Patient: sex F, age 86
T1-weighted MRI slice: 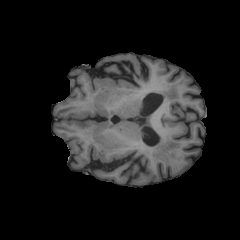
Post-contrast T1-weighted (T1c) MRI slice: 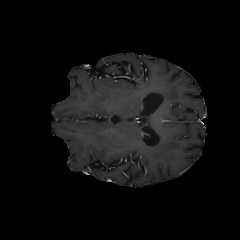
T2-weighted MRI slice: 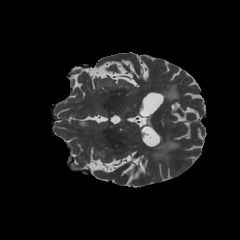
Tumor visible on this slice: yes
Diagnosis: Glioblastoma, IDH-wildtype
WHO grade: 4